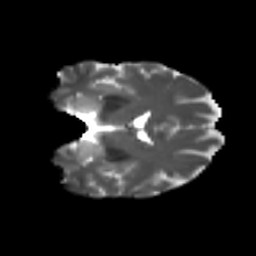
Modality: T2w
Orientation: coronal
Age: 49
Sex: female
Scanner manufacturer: ge
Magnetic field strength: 3 T
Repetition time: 7.8 s
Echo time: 0.0606 s